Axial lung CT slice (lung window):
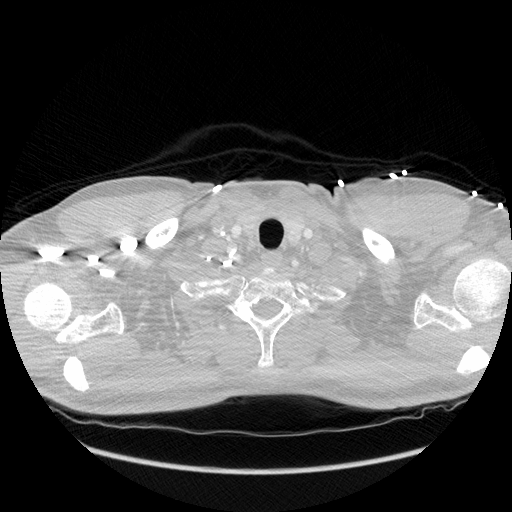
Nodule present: no